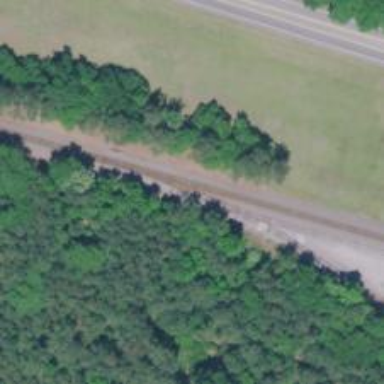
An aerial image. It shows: Railway siding for service.